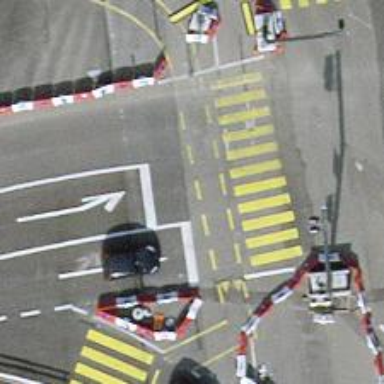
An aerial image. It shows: Road with traffic signals.